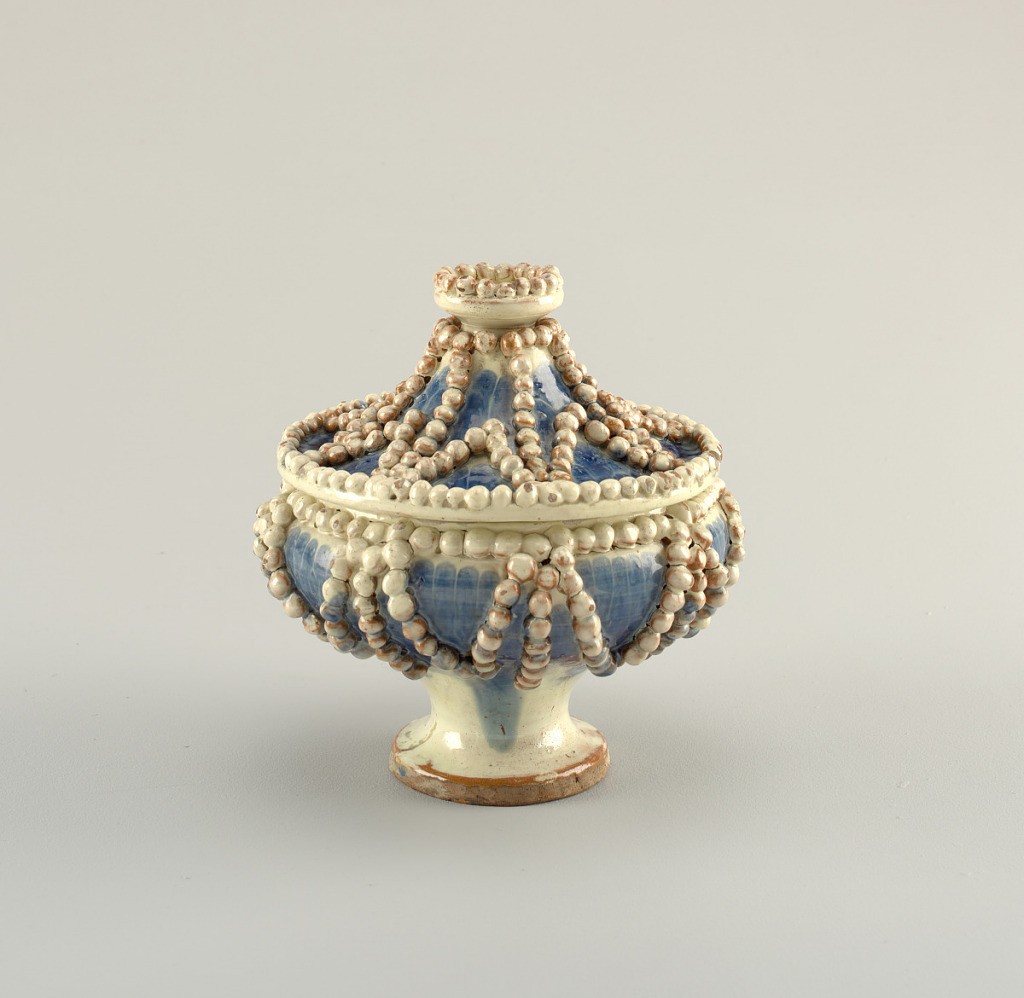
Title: Bowl and lid
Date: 18th century
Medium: Earthenware
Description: Blue footed bowl with star pattern of white pearls all over. Finial made up of crown of pearls.